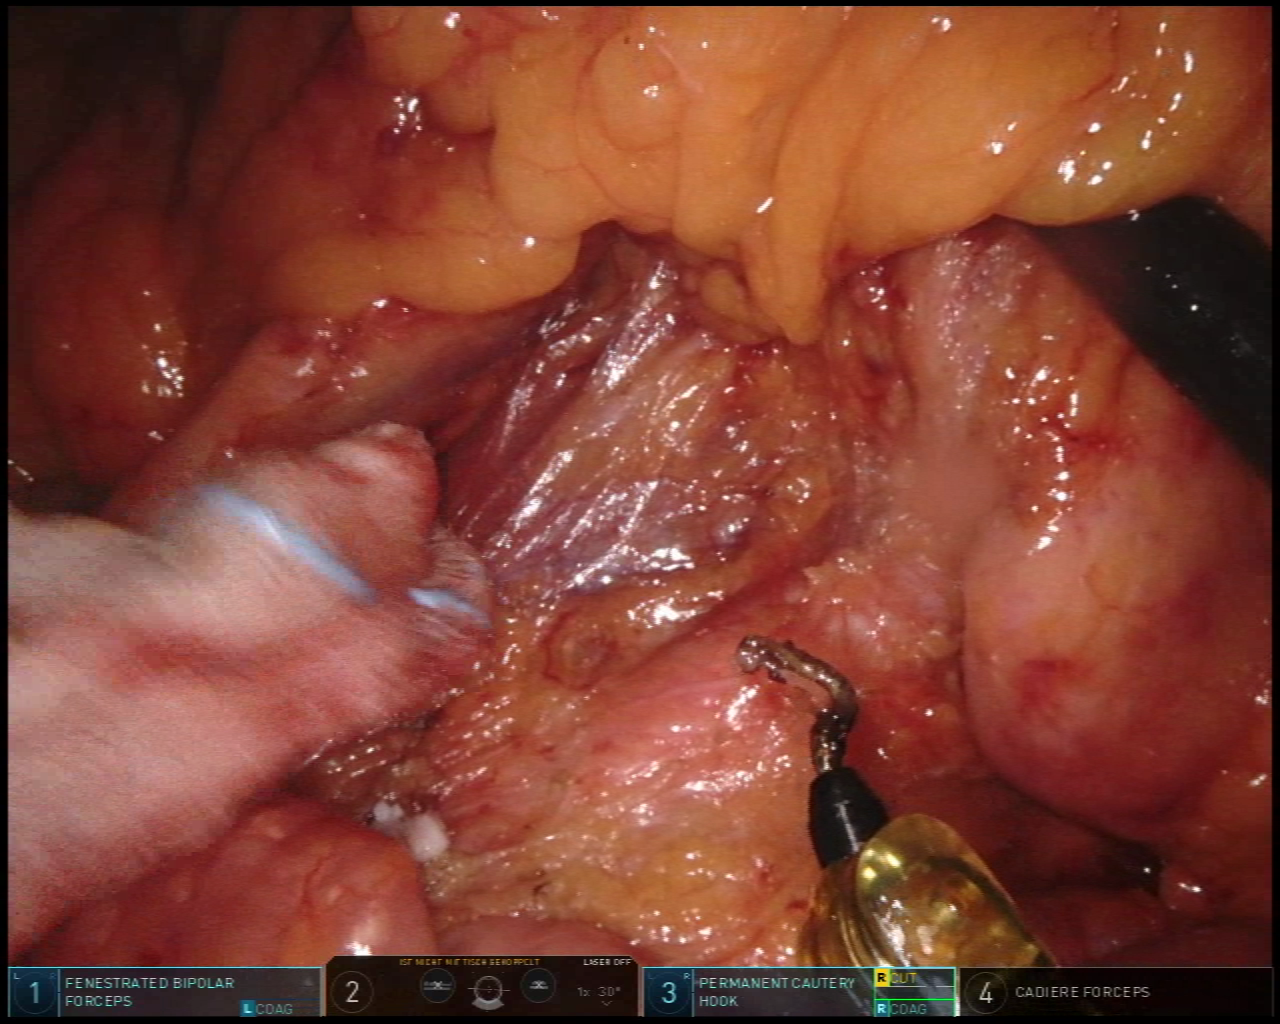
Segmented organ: ureter
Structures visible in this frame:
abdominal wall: no
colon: no
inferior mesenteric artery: no
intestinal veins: no
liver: no
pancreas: no
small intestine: no
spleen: no
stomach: no
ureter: yes
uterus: no
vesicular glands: no